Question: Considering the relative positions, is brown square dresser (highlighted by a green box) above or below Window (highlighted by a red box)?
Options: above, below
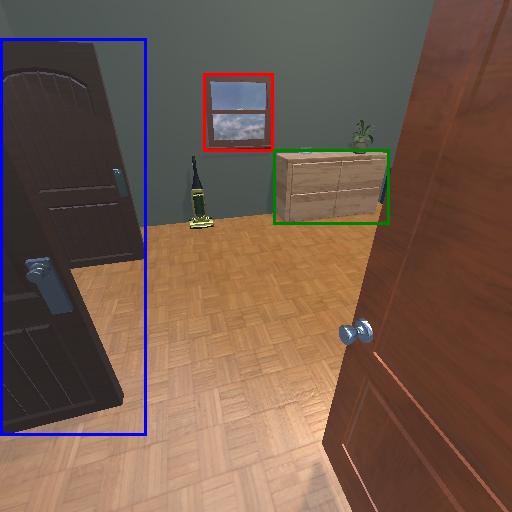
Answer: above